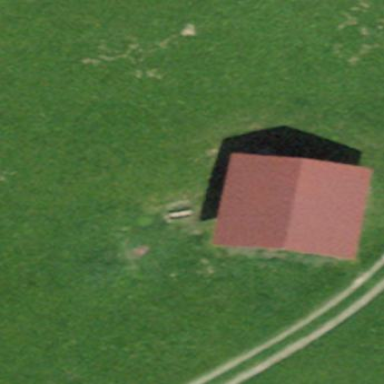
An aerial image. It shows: Cabin.